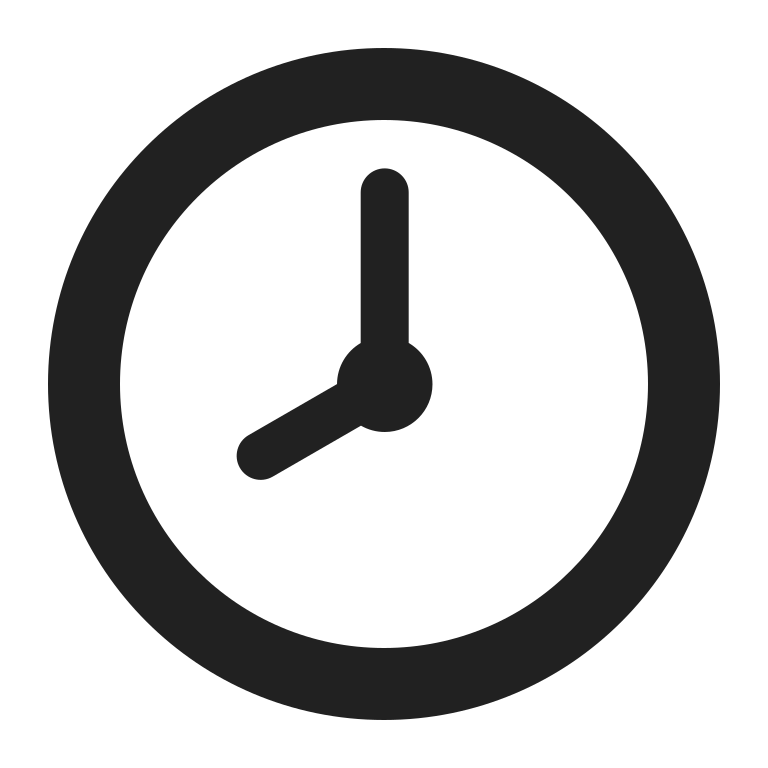
eight oclock high contrast